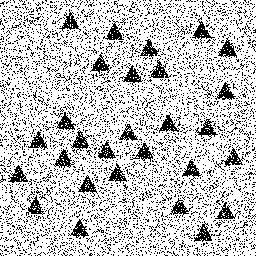
Squares: 0
Triangles: 28
Stars: 0
Total shapes: 28